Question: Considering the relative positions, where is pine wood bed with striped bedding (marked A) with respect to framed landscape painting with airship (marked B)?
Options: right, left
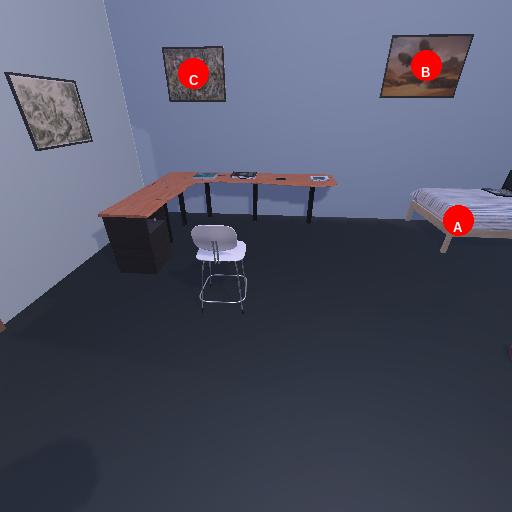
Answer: right